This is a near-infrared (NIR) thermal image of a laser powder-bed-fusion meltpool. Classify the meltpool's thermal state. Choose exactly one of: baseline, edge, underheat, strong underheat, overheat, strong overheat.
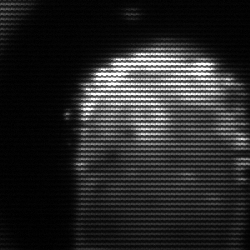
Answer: baseline